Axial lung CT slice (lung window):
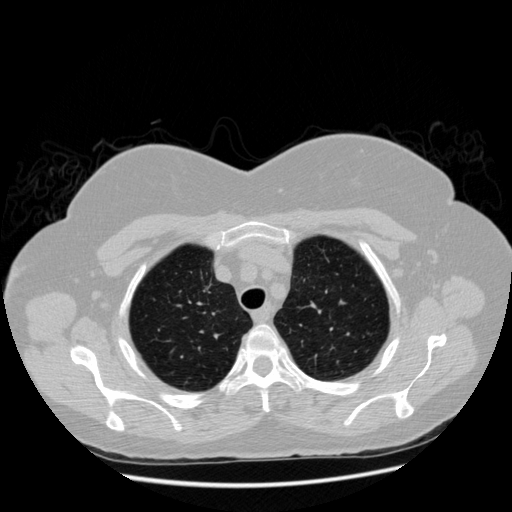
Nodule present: no